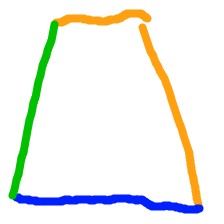
Shape: trapezoid